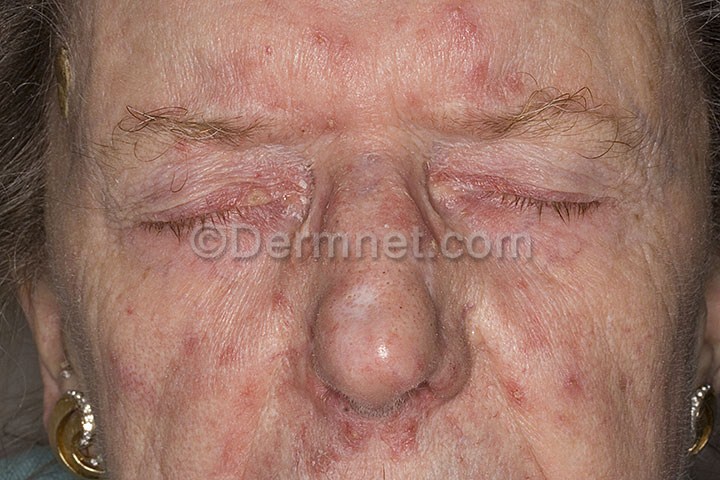
Disease: Acne and Rosacea Photos